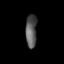
Tissue: lung
Cell type: Others
Senescence score: 0.227
Nuclear area (px): 363
Mean DAPI intensity: 88.846